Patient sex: M
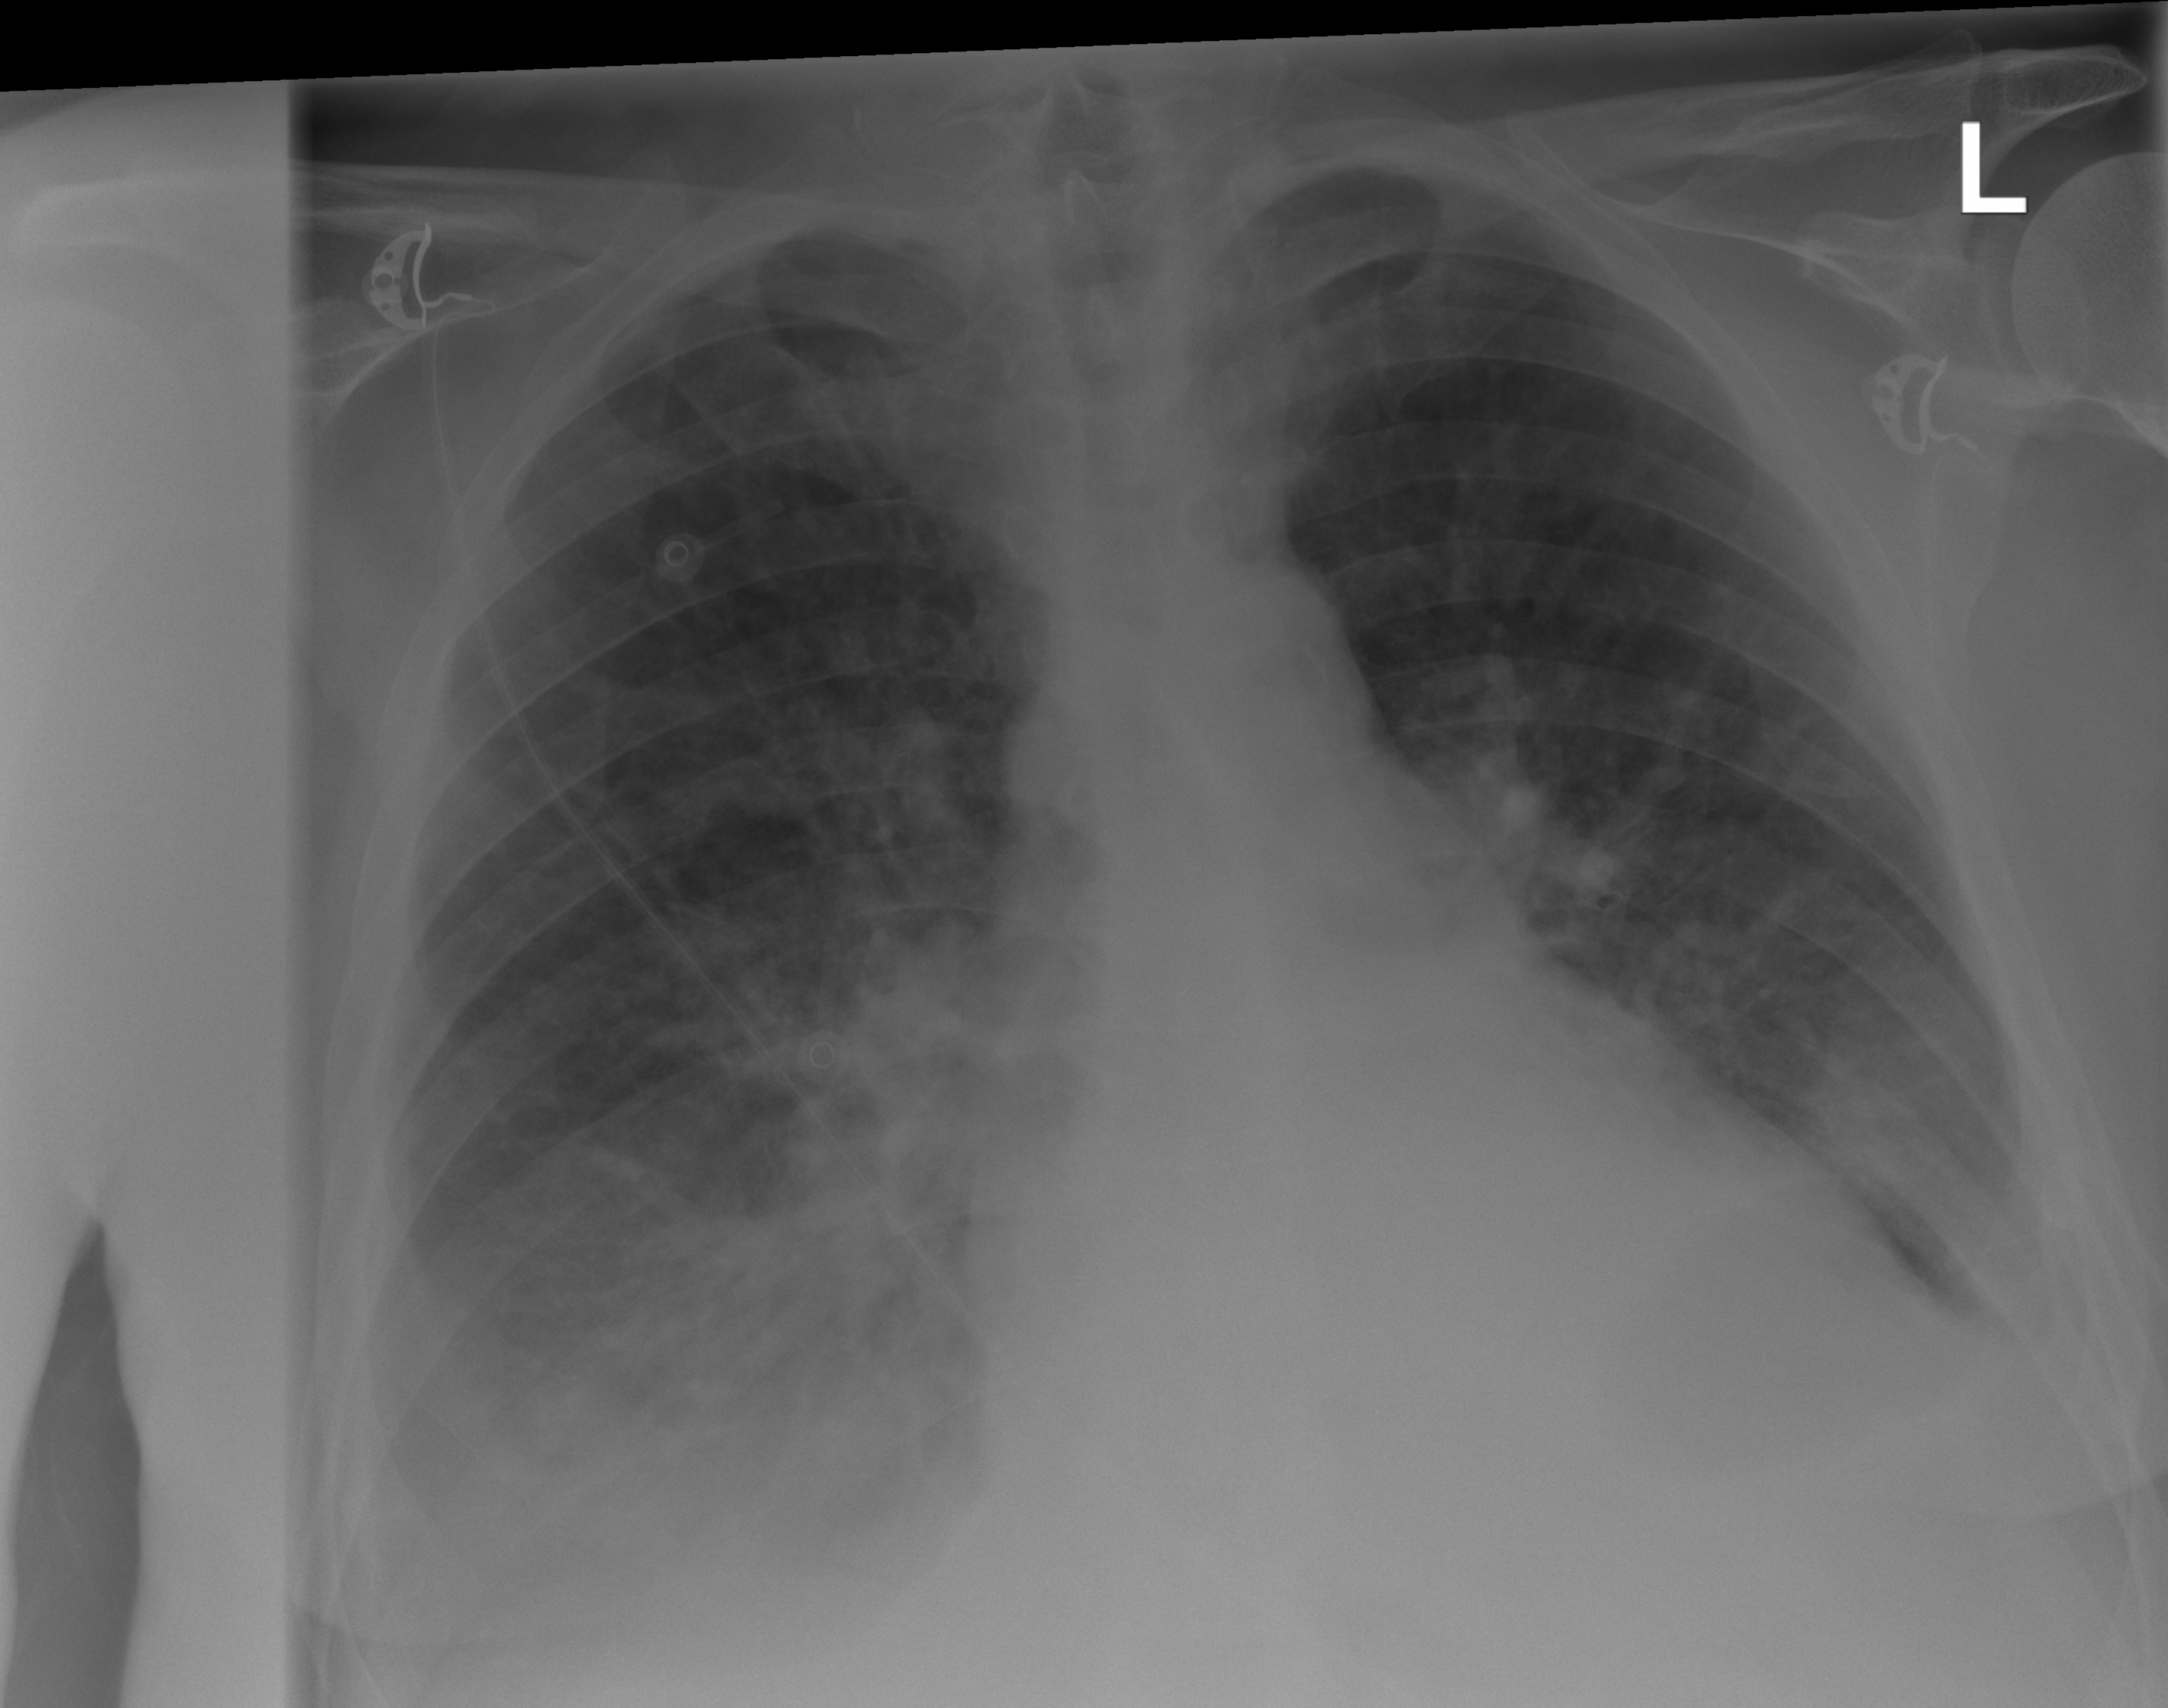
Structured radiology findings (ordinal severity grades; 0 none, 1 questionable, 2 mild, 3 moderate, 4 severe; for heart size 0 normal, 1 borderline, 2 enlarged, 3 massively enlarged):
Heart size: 0
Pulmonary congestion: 2
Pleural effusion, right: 2
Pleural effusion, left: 2
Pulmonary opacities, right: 3
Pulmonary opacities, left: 2
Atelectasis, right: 2
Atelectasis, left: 2